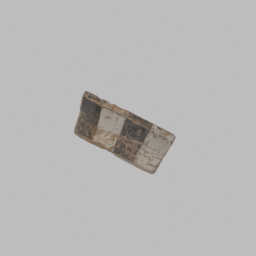
Label: architecture